Question: After many research I didn't find the answer, when I'm trying to display object in pygame with pytmx, the result is fully broken, because x, y change with rotation. I've tried to use matrix rotation but for this, I need to know the original center. I don't know how to find it, because Tiled sends me, x, y after rotation...
So my goal is simply to display object tile in pygame with pytmx.
'''
import numpy
import math
angle = math.radians(-117.57) #rotation get with tiled, set - for cancel rotation
center_x = 148 #how to get this ?
center_y = 747 #and this
x = 126.82 #get with tiled
y = 679.54 #get with tiled
id_rotation = [ [math.cos(angle), -math.sin(angle)],
[math.sin(angle), math.cos(angle)] ]
R = numpy.matrix(id_rotation)
id_position = [ [x - center_x],
[y - center_y] ]
B = numpy.matrix(id_position)
id_center = [ [center_x],
[center_y] ]
C = numpy.matrix(id_center)
print(numpy.dot(R, B) + C) #return original position before rotation
'''
If I only use pygame.transform.rotate:
'''
if isinstance(layer, pytmx.TiledObjectGroup):
for object in layer:
if (object.image):
assets_surface = pygame.Surface((object.width, object.height), pygame.SRCALPHA)
assets_surface.blit(object.image, (0, 0))
assets_surface_rotate = pygame.transform.rotate(assets_surface, -object.rotation)
rdc.blit(assets_surface_rotate, (object.x, object.y))
'''
I get this the wrong position x,y for tile object:

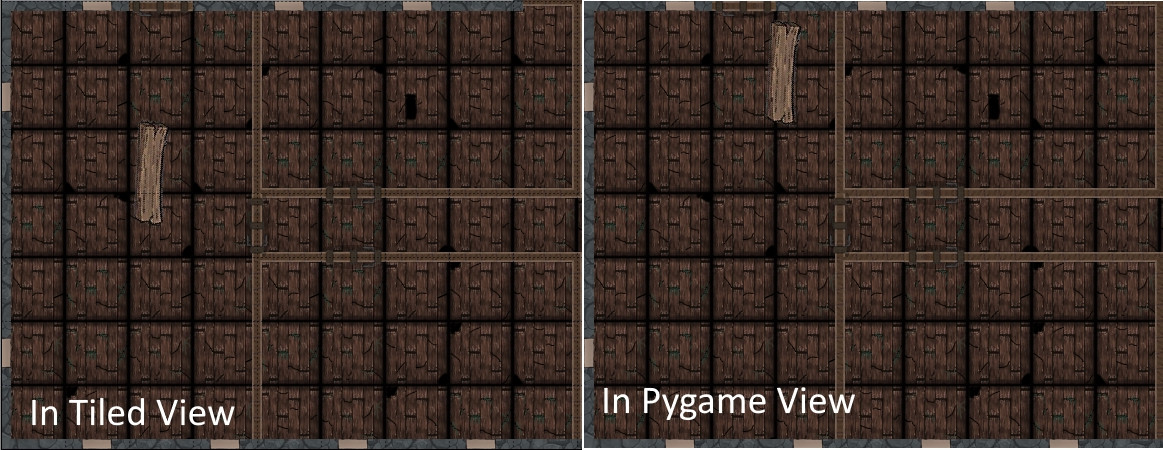
Answer: Ok I have found the solution if someone needs :
'''
elif isinstance(layer, pytmx.TiledObjectGroup):
for Object in layer:
if (Object.image):
if Object.rotation != 0:
angle = math.radians(-Object.rotation)
center_x = Object.centerX
center_y = Object.centerY
Object_y = Object.y + Object.height
id_rotation = [ [math.cos(angle), -math.sin(angle)],
[math.sin(angle), math.cos(angle)] ]
R = numpy.matrix(id_rotation)
id_position = [ [Object.x - center_x],
[Object_y - center_y] ]
P = numpy.matrix(id_position)
id_center = [ [center_x],
[center_y] ]
C = numpy.matrix(id_center)
position_without_rotation = numpy.dot(R, P) + C
no_rotation_x = position_without_rotation[0]
no_rotation_y = position_without_rotation[1] - Object.height #Repere Tiled pas le meme que Pygame
Object_surface = pygame.Surface((Object.image.get_rect()[2], Object.image.get_rect()[3]), pygame.SRCALPHA)
Object_surface.blit(Object.image, (0, 0))
Object_surface_scale = pygame.transform.scale(Object_surface, (round(Object.width), round(Object.height)))
Object_surface_rotate = pygame.transform.rotate(Object_surface_scale, -Object.rotation) #Pygame va en anti horaire
extra_x = (Object_surface_rotate.get_rect()[2] - Object.width) / 2
extra_y = (Object_surface_rotate.get_rect()[3] - Object.height) / 2
rdc.blit(Object_surface_rotate, (no_rotation_x - extra_x, no_rotation_y - extra_y))
else:
Object_surface = pygame.Surface((Object.image.get_rect()[2], Object.image.get_rect()[3]), pygame.SRCALPHA)
Object_surface.blit(Object.image, (0, 0))
Object_surface_scale = pygame.transform.scale(Object_surface, (round(Object.width), round(Object.height)))
rdc.blit(Object_surface_scale, (Object.x, Object.y))
'''